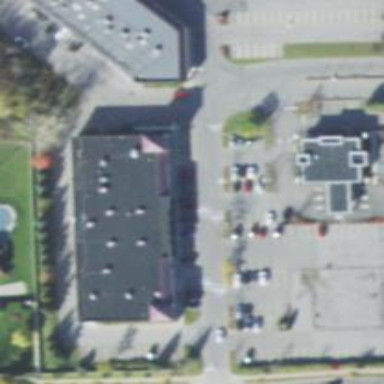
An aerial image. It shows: Post office.